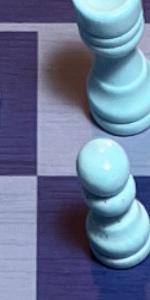
Label: Pawn_White